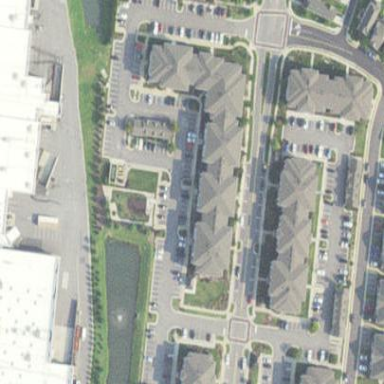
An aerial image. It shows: Image showing building with apartments.